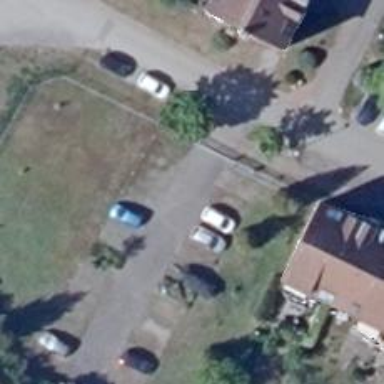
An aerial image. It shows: Parking aisle designated as service road.